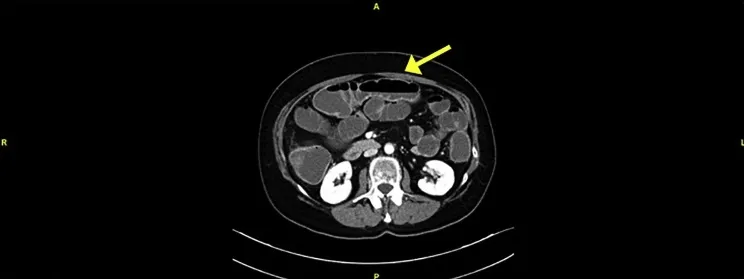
Dilation of small bowel.
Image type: radiology (ct)